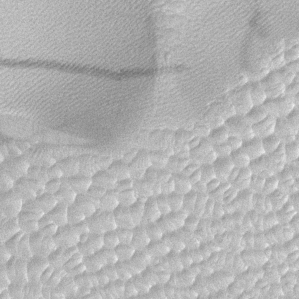
Label: frost